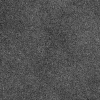
Atmospheric dust classification: dusty